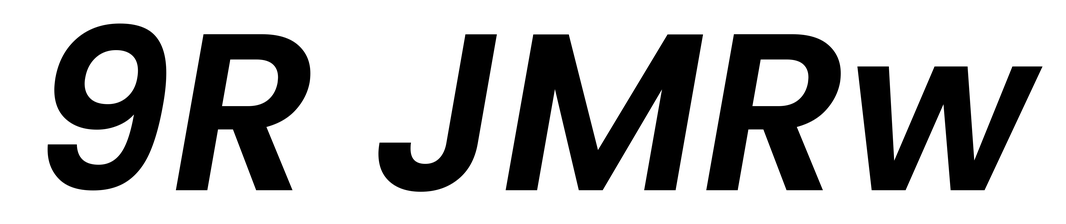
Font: Poppins-SemiBoldItalic